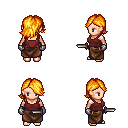
a pixel art fantasy rpg character, female body template, human, light skin, maroon pirate shirt, robe skirt, light blonde swoop hairstyle, metal gloves, dagger, four views (front, back, left, right), 2x2 character sprite sheet, small pixel art, hard edges, no anti-aliasing